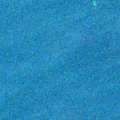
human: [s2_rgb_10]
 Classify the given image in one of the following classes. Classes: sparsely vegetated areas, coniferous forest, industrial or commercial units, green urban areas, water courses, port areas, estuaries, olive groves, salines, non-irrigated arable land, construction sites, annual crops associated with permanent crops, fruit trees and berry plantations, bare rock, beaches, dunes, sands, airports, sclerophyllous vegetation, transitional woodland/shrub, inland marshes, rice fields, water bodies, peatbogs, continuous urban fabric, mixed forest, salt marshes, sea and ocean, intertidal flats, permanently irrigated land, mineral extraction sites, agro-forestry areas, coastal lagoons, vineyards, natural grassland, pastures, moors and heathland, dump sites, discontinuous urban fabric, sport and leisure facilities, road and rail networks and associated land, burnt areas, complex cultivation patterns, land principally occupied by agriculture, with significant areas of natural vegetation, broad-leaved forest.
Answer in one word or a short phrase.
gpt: sea and ocean